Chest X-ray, PA view. Patient: 11 years old, sex M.
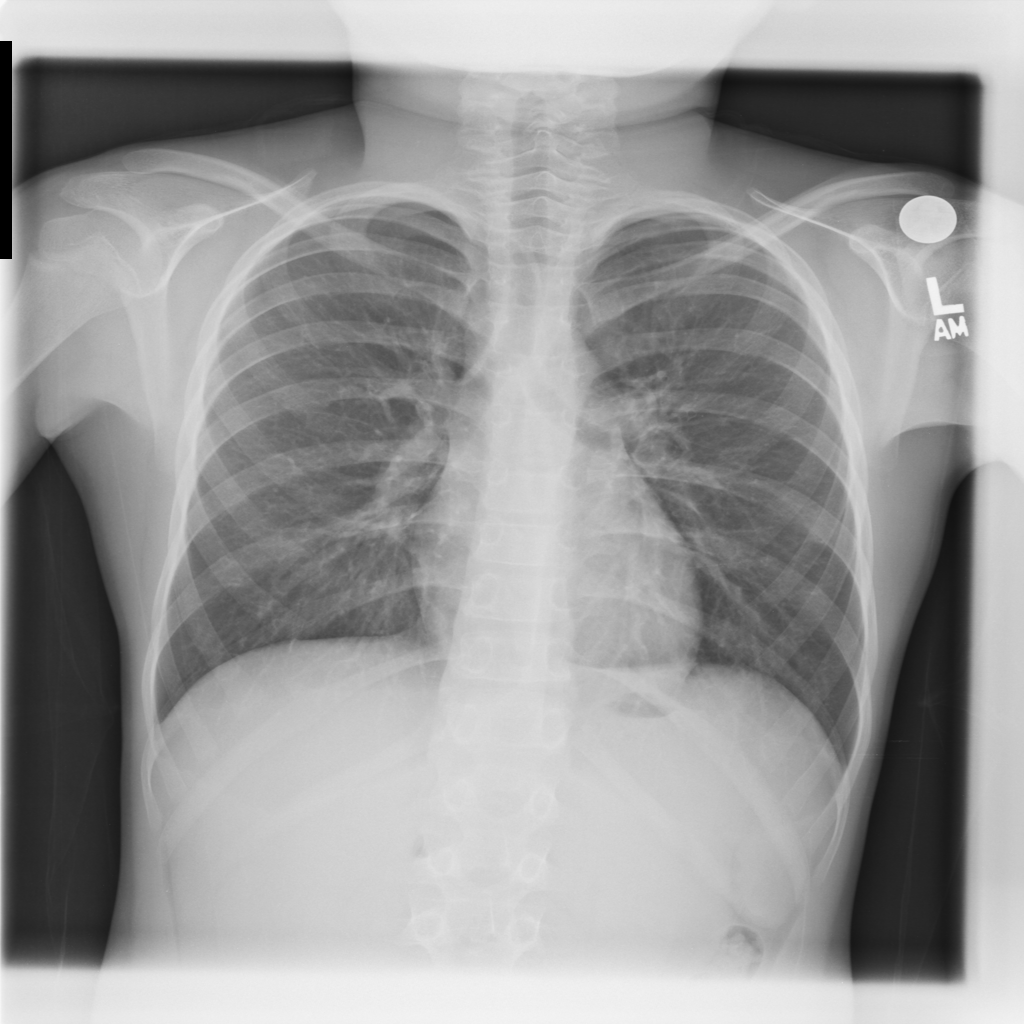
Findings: No Finding